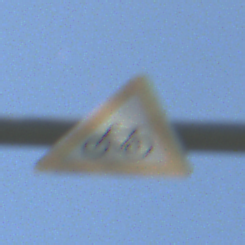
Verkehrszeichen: RadverkehrRechts
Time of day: MorningAfternoon
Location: Outdoor (Nature)
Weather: PartlyCloudy
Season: NotSpecified
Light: Natural